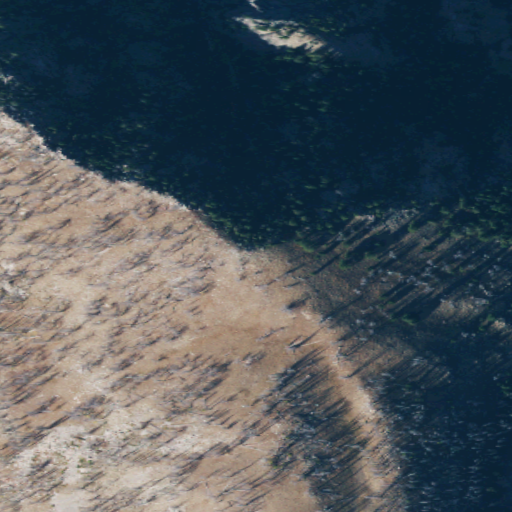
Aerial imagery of mountain in Washington named Horton Butte containing evergreen forest, shrub, and grassland